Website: bh-photo
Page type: delivery-shipping
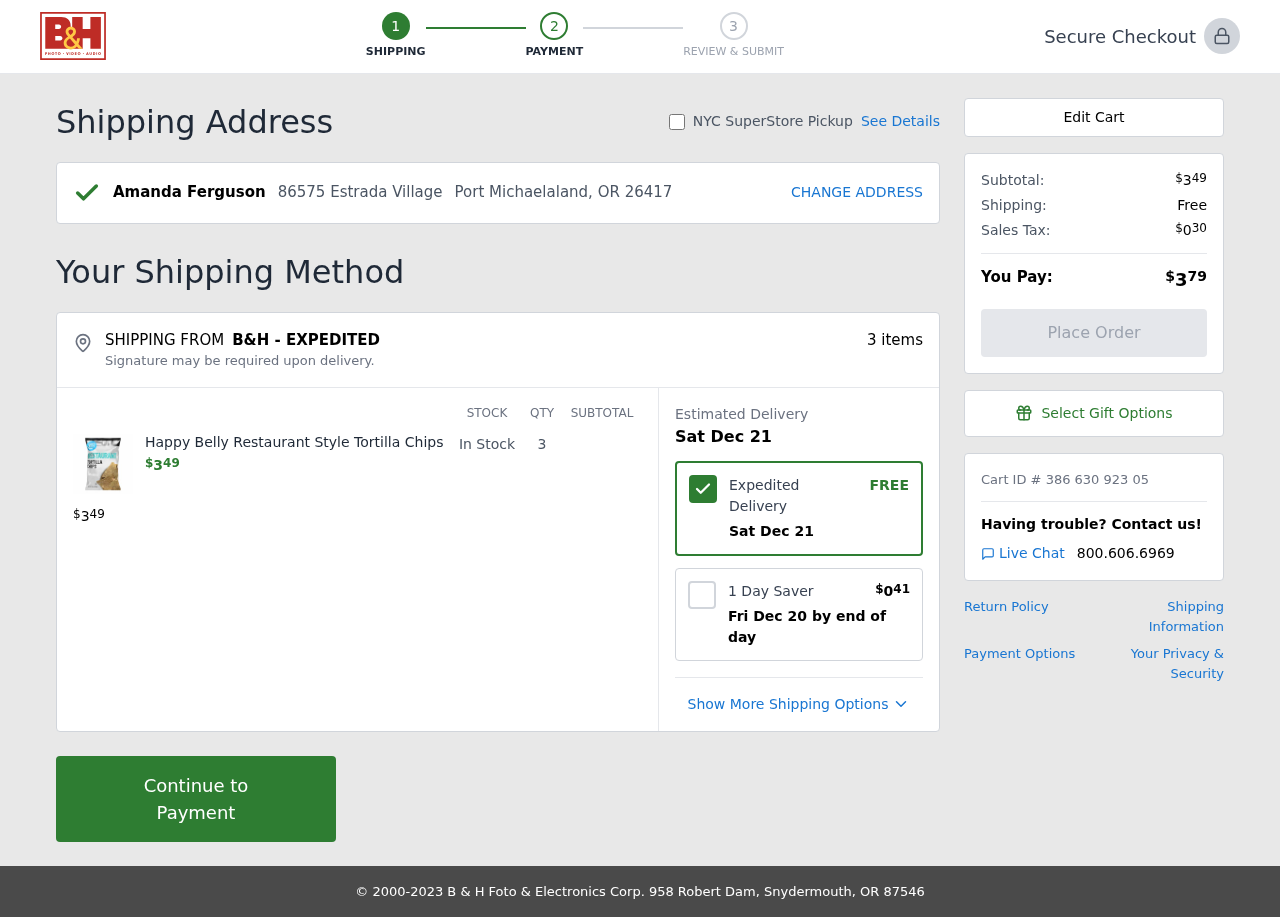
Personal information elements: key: PII_CITY_STATE_ZIP
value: Port Michaelaland, OR 26417
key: PII_FULLNAME
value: Amanda Ferguson
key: PII_STREET
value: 86575 Estrada Village
Product elements: key: PRODUCT1_NAME
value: Happy Belly Restaurant Style Tortilla Chips
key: PRODUCT1_PRICE
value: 3.49
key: PRODUCT1_QUANTITY
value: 3
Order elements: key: ORDER_NUM_ITEMS
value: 3 items
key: ORDER_SUBTOTAL
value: $349
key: ORDER_DELIVERY_DATE
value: Sat Dec 21
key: ORDER_SHIPPING_COST_ALT
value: $041
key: ORDER_SHIPPING_DATE
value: Fri Dec 20 by end of day
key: ORDER_SHIPPING_COST
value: Free
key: ORDER_TAX
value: $030
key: ORDER_TOTAL
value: $379
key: ORDER_ID
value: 386 630 923 05